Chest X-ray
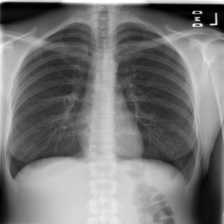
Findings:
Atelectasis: negative
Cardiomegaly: negative
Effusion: negative
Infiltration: negative
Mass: negative
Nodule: negative
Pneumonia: negative
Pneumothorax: negative
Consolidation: negative
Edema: negative
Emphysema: negative
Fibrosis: negative
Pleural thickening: negative
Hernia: negative